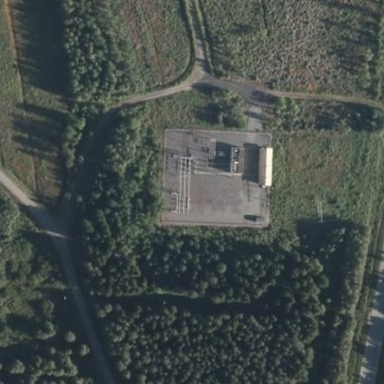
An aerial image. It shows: Distribution-level power substation.